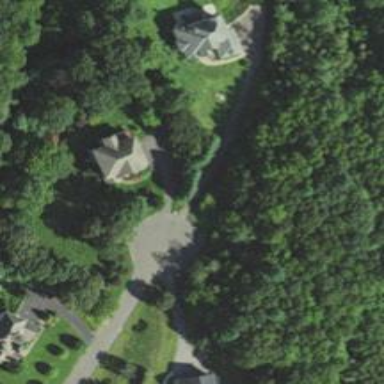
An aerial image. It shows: Residential driveway serving as service road.